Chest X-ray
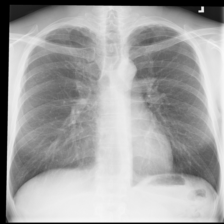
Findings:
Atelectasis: negative
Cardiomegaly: negative
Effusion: negative
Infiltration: negative
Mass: negative
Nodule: negative
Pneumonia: negative
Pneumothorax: negative
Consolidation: negative
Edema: negative
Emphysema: negative
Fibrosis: negative
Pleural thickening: negative
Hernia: negative